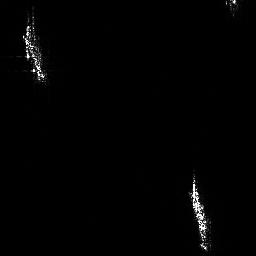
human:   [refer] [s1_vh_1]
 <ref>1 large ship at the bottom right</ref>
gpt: <box>[[72, 66, 82, 97, 0]]</box>